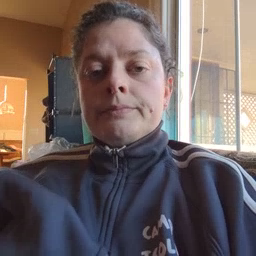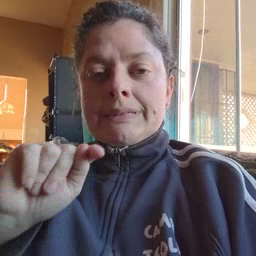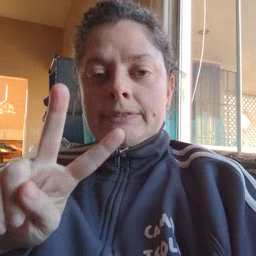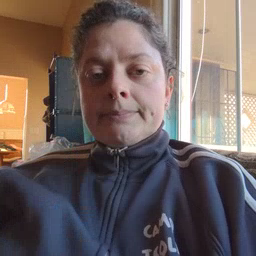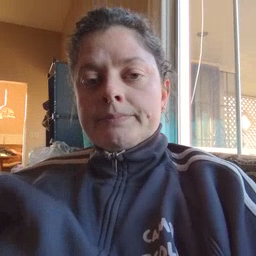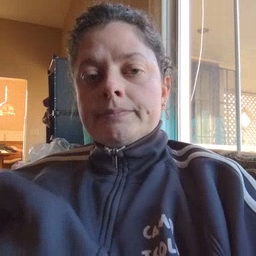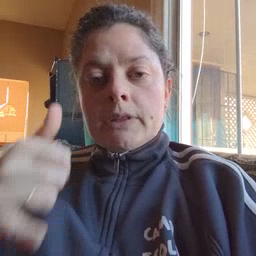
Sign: TV